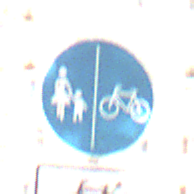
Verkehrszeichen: GetrennterRadUndGehwegRadwegRechts
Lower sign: EinspurigeFahrzeugeFrei4
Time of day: MorningAfternoon
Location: Outdoor (Urban)
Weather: PartlyCloudy
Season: NotSpecified
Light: Natural